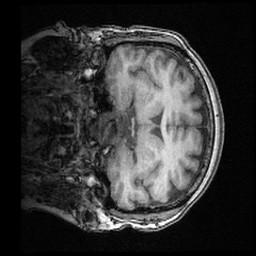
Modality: T1w
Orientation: coronal
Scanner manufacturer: ge
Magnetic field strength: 3 T
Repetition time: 0.008572 s
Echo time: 0.003384 s